Here is the wavelet time-frequency representation (scalogram) of a rolling-element bearing's vibration measurement. What is the most likely bearing condition (normal, inner_race, outer_race, ball)?
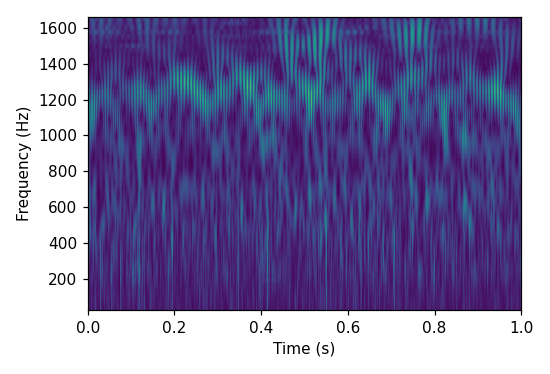
Answer: outer_race